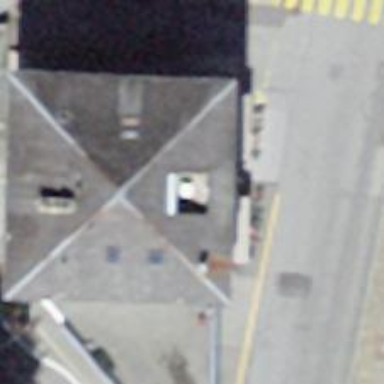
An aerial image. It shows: Restaurant.